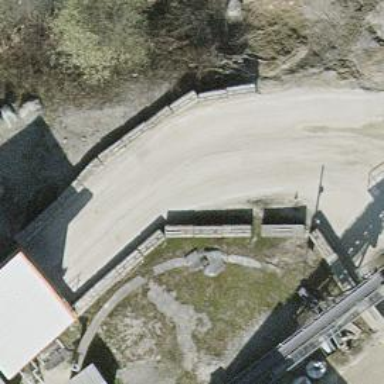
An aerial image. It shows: Retaining wall.